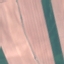
Land use / land cover: AnnualCrop